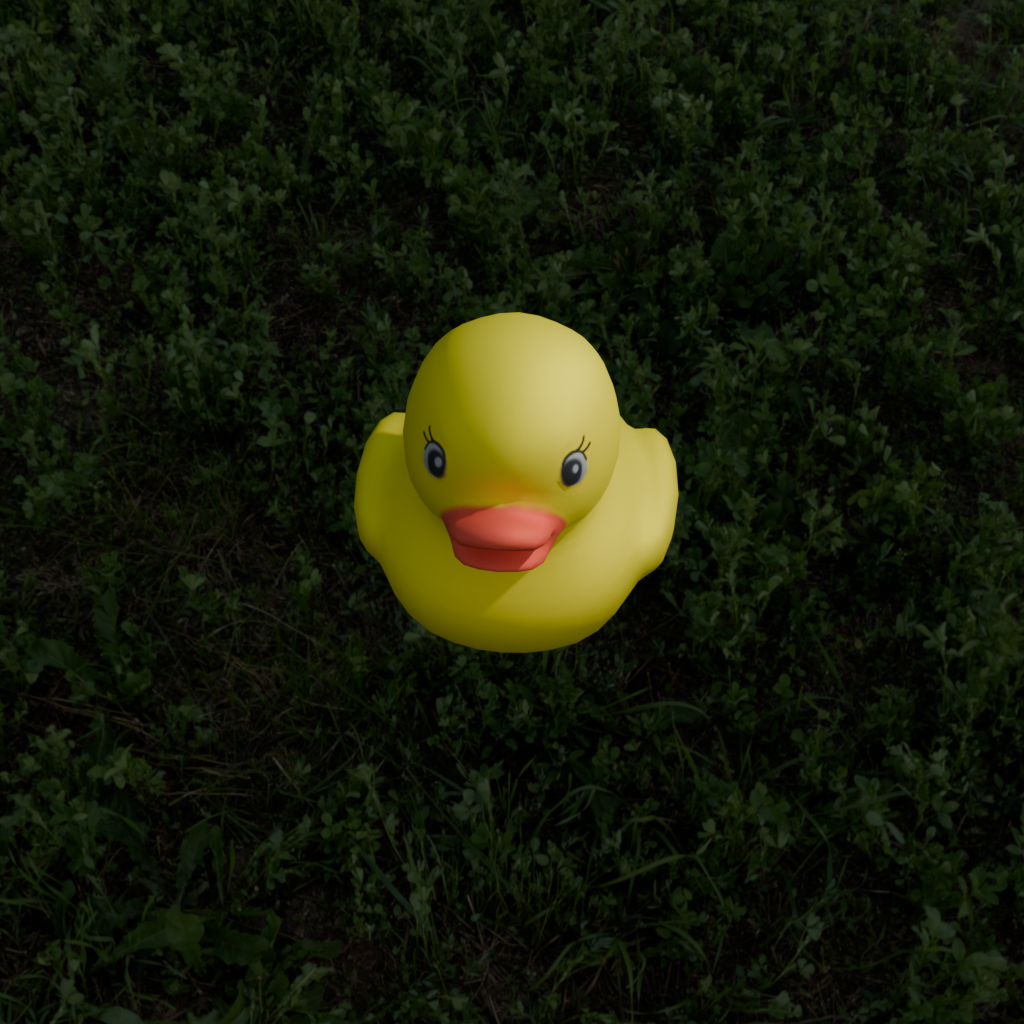
an image of a yellow rubber duck seen from <front_top> in a green field under a cloudy sky at sunset.